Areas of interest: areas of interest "Scenic Spot"
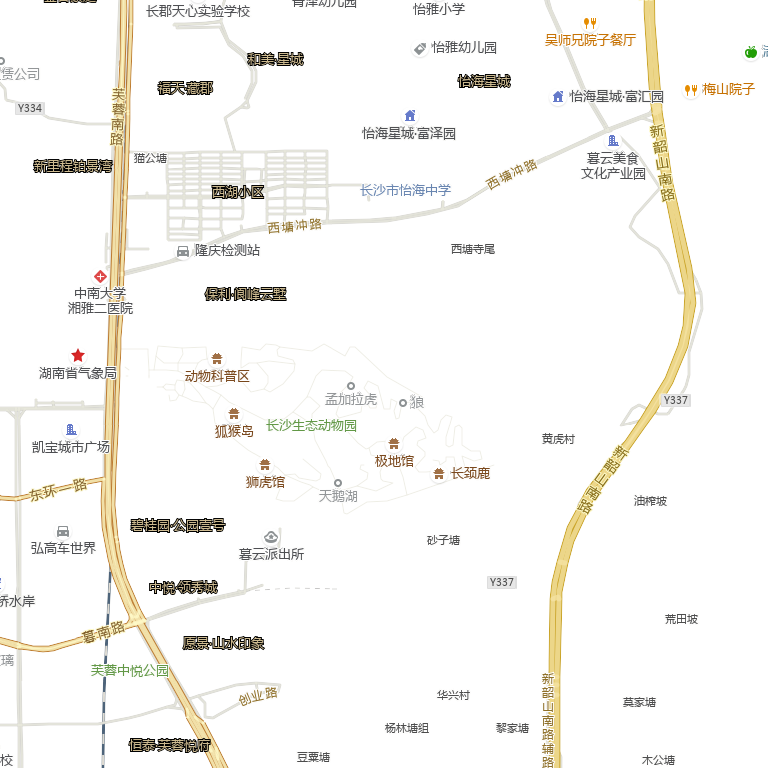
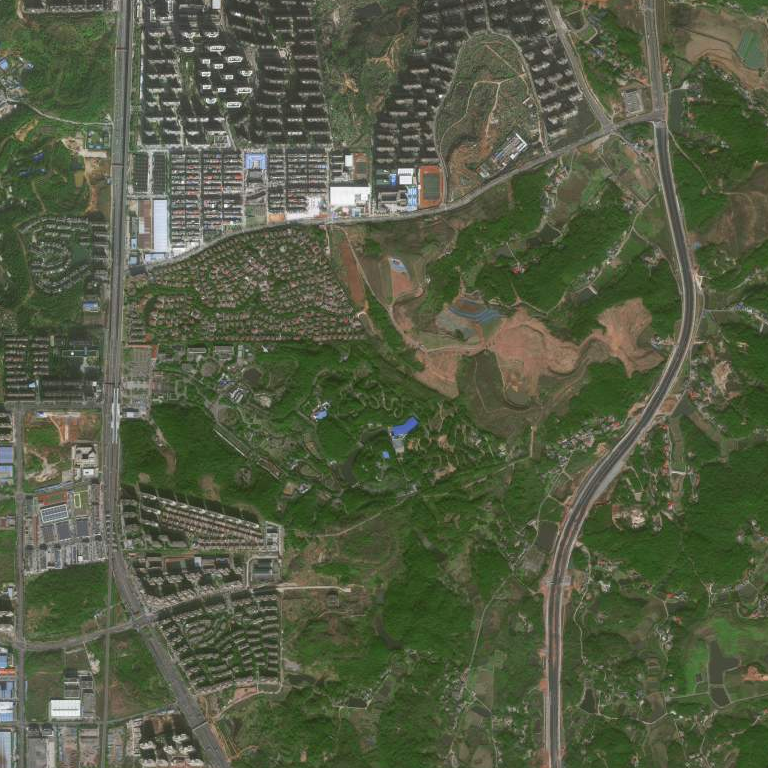